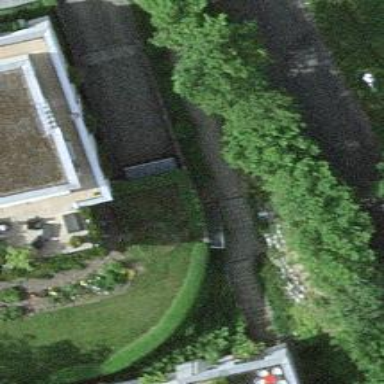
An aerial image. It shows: Retaining wall.